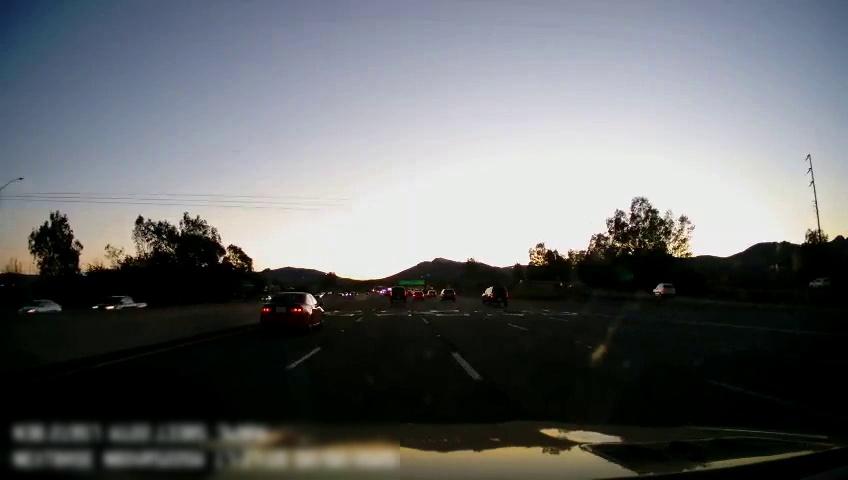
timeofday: Dusk/Dawn/Twilight
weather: Sunny
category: Drivable Space
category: Vehicles | Car
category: Vehicles | Truck
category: Vehicles | Car
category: Vehicles | SUV
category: Vehicles | SUV
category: Vehicles | SUV
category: Vehicles | Car
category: Vehicles | SUV
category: Vehicles | Car
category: Lanes | Alternate Lane
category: Lanes | Current Lane
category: Lanes | Current Lane
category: Lanes | Alternate Lane
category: Lanes | Alternate Lane